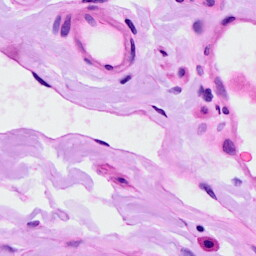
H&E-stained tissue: Ovarian